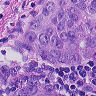
Metastatic tissue present: yes